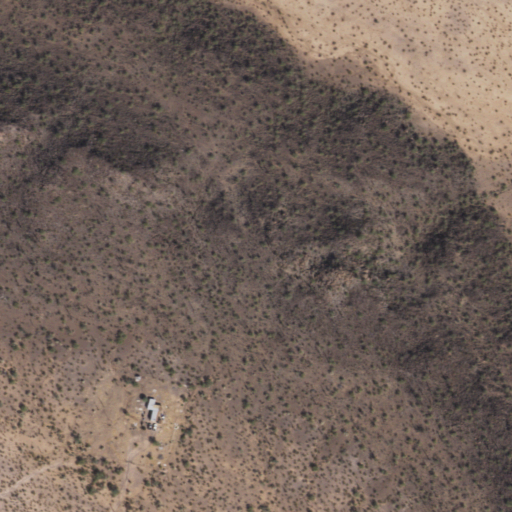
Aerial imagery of ridge(s) in Arizona named Cerrito de la Angostura containing shrub, grassland, and open development